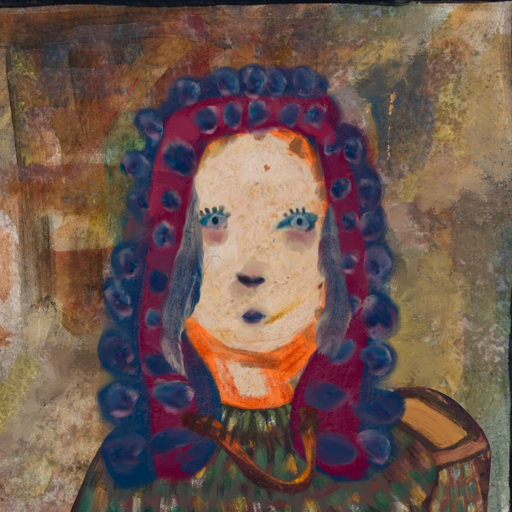
Background: Mosgoul, Head And Neck Front: Rupkatha, Face Front: Hill_Girl, Bust: After_Raid, Hair Front: Hill_Girl, Head Accessory: Blank, Second Necklace: Comrade, Necklace: In_The_Sun, Baby: Blank